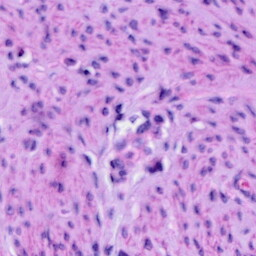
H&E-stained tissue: Cervix